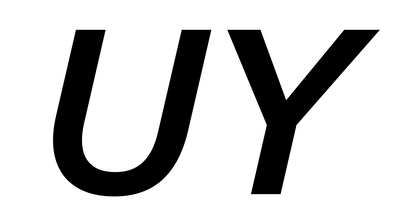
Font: InstrumentSans-Italic_SemiBold_Italic